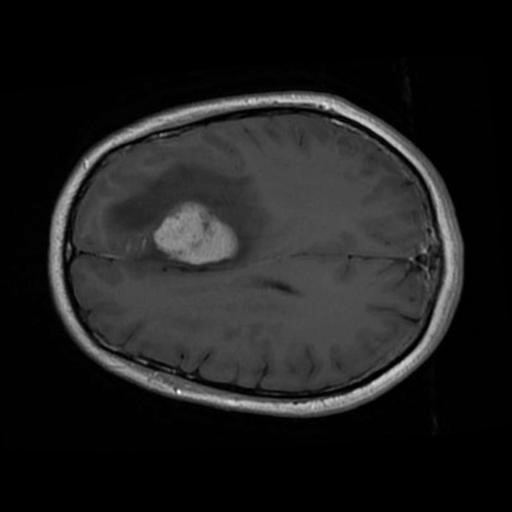
Label: brain_menin